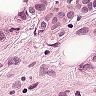
Metastatic tissue present: yes